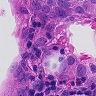
Metastatic tissue present: yes